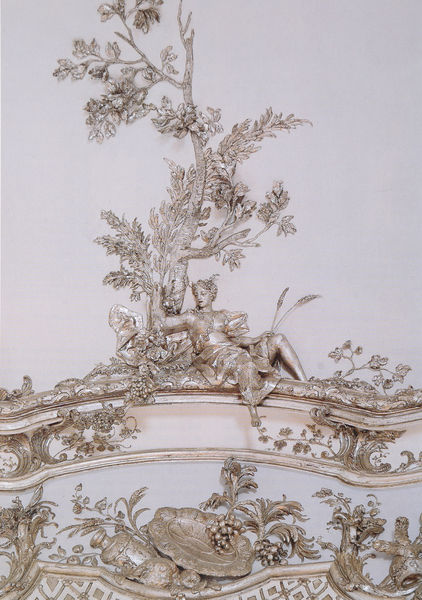
Titel: Amalilenburg, Spiegelsaal: Ceres
Künstler: Francois d.Ä. Cuvilliés
Standort: München
Institution: Nymphenburg
Schlagwörter: baum, blau, blätter, feder, gott, mann, schlaf, vogel, weiß, bäume, sitzen, äste, ausschnitt, blumen, braun, brust, frau, grau, haar, licht, schmuck, schwarz, zeichnung, blüten, dame, gras, obst, schloss, leute, muster, ornament, flasche, wand, arm, mensch, rahmen, schale, silber, steine, teller, ast, gräser, natur, schilf, stamm, strauch, zweige, busch, gebüsch, sträucher, figur, gold, kelch, decke, rokkoko, blatt, pflanze, pflanzen, rokoko, amphore, frucht, früchte, kanne, krug, ranken, skulptur, trauben, vase, beine, relief, brüste, sofa, lasziv, liegen, ernte, getreide, weizen, ähre, rast, rand, saal, wein, bordüre, salon, detail, dekor, floral, ornamente, verzierung, muse, stuck, farn, geländer, palme, platte, liegend, foto, schild, gefäß, vergoldet, münchen, palast, übergang, zweig, beeren, geschirr, helm, göttin, dattel, fries, lustschloss, gesims, efeu, weintrauben, griechisch, nymphe, blattwerk, gerste, platten, muschel, apoll, gips, voute, rebe, reben, filigran, porzelan, bemalung, nymphenburg, schildkröte, pflanzenornamentik, vergoldung, feige, geschlungen, apollon, weinreben, rocaille, ampore, gelehnt, kehlung, amalienburg, cuvillier, roccaille, amalienburgc, blumenketten, cuvielles, daphne, demeter, foute, maison de plaisance, wandverzierung, wandübergang, wandrelief, decko, gfrau, architekturdekor